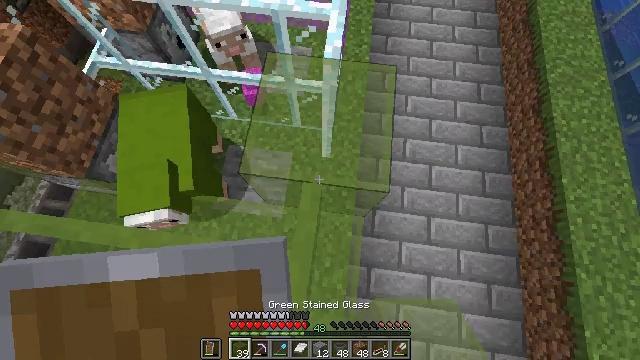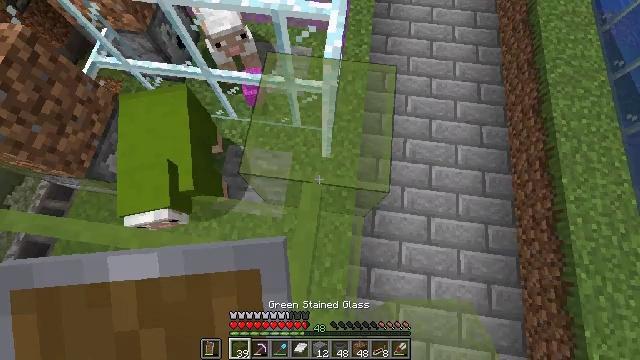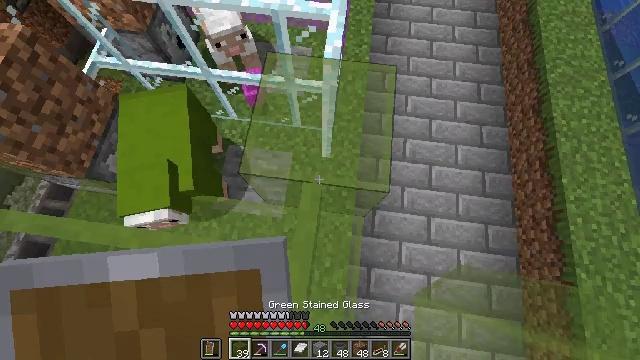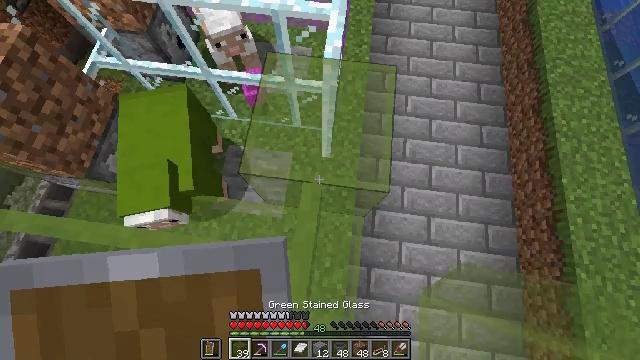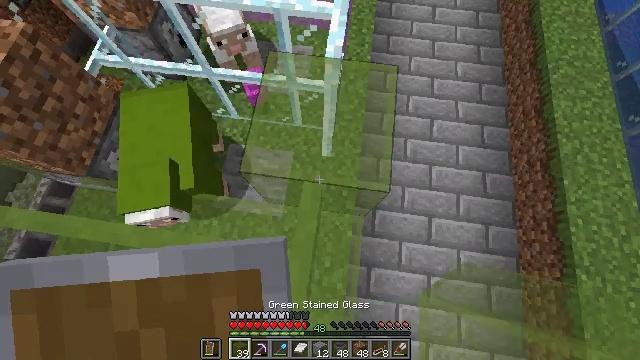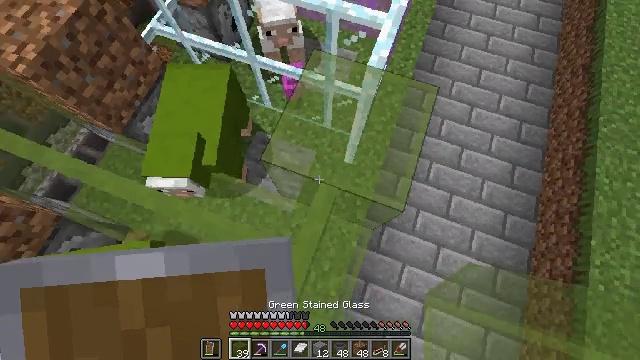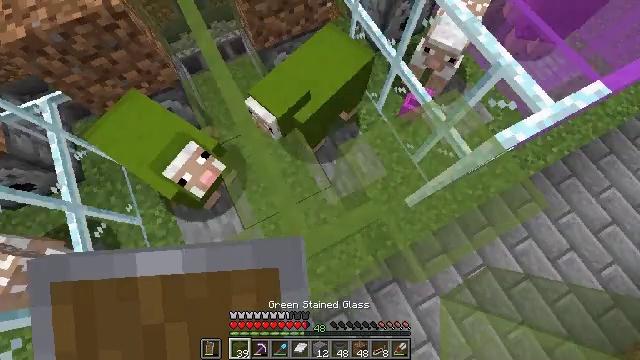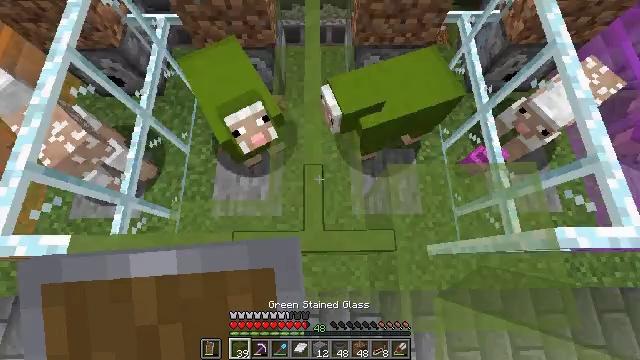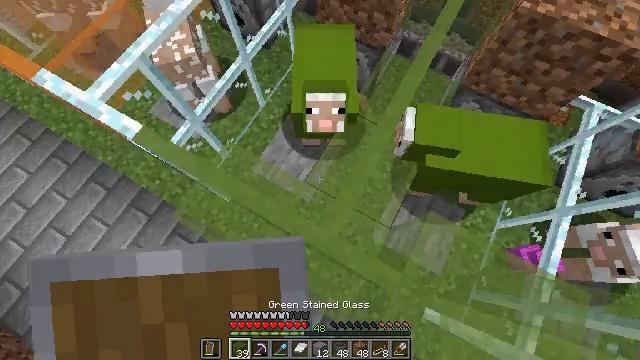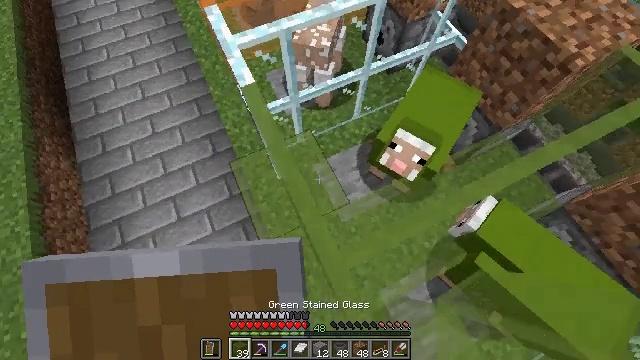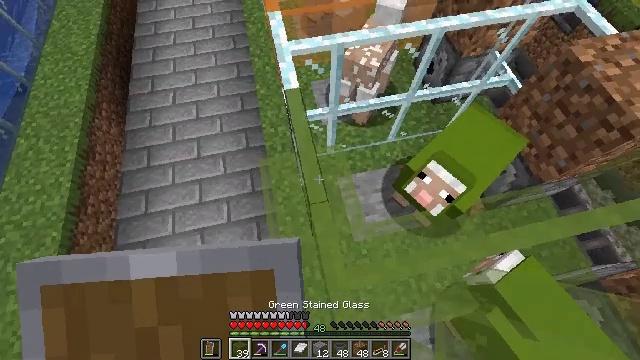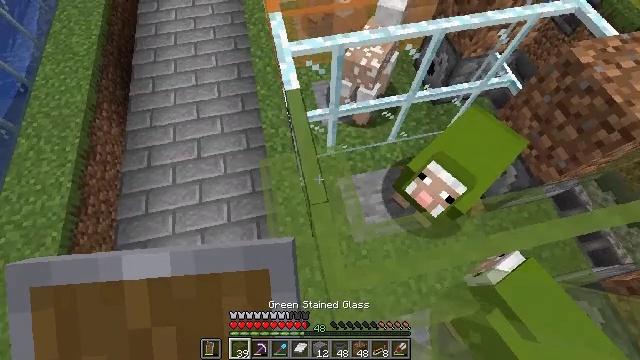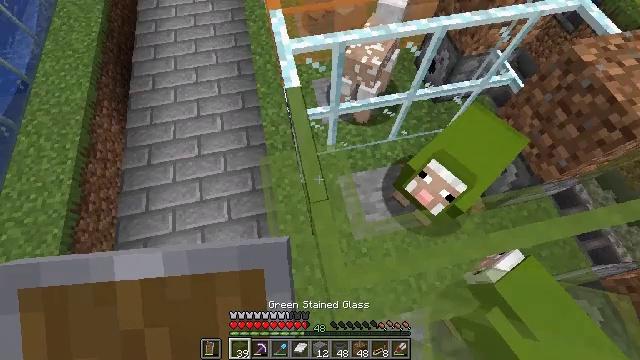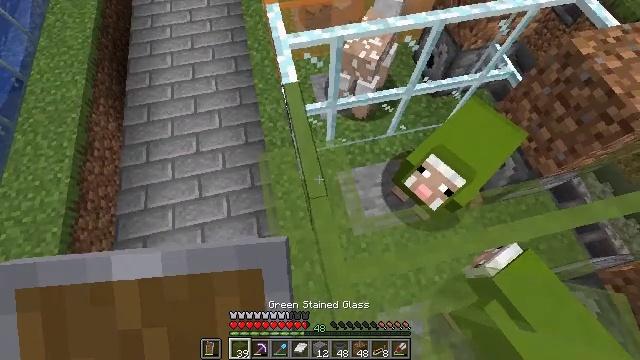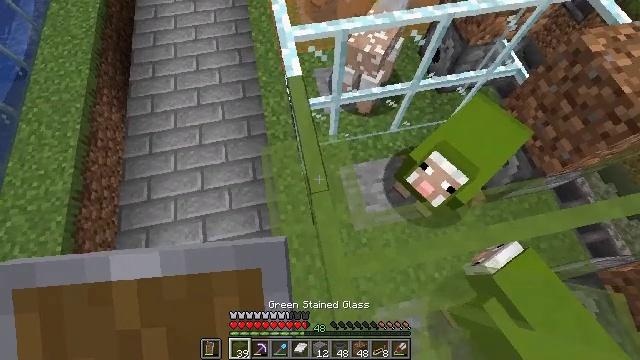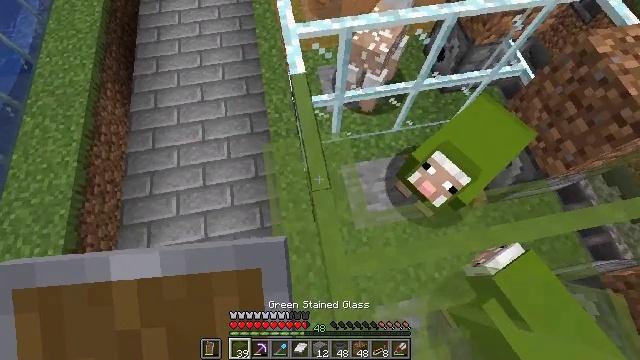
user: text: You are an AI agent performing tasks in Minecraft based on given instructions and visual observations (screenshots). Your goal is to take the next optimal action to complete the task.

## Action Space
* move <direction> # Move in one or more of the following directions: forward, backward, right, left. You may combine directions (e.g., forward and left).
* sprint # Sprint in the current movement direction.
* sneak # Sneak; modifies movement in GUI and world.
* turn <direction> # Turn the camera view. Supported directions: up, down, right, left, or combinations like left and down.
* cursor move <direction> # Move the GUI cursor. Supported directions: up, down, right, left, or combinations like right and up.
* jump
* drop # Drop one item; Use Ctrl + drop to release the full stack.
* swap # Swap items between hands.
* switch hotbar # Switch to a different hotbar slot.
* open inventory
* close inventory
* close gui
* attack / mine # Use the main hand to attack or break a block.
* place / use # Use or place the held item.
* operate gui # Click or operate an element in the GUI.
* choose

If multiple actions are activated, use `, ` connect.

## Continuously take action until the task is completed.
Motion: motion action
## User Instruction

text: Mine the green stained glass pane.
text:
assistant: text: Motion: no_op
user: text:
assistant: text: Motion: no_op
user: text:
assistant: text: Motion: no_op
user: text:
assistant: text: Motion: no_op
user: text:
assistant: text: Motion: turn left
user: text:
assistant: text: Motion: turn left
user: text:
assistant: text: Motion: turn left
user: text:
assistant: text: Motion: turn left
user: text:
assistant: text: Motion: turn left and up
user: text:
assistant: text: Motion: turn left and up
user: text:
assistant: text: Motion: no_op
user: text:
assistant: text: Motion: no_op
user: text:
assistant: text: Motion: no_op
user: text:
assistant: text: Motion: turn left and down
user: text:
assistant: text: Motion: turn left
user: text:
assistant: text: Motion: no_op
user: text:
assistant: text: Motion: no_op
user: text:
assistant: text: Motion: no_op
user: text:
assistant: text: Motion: no_op
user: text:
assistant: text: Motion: no_op
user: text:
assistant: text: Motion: move forward, turn down
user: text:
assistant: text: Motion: move forward, turn down
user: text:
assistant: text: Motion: turn down
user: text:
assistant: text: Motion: no_op
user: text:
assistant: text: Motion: no_op
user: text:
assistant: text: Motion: no_op
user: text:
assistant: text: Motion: no_op
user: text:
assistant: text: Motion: no_op
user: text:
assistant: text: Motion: no_op
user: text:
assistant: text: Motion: no_op